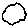
Label: cloud